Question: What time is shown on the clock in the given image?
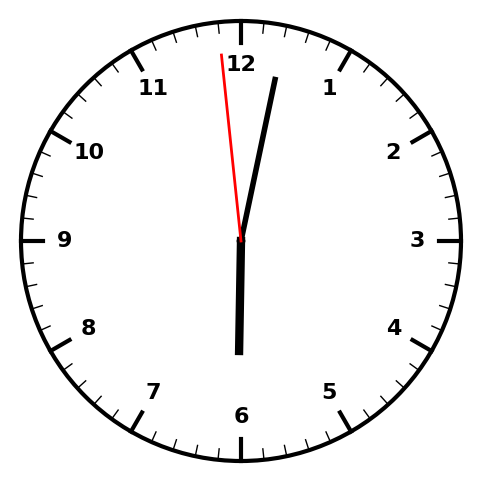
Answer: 06:01:59